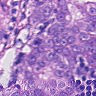
Metastatic tissue present: yes